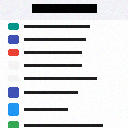
Screen state: on